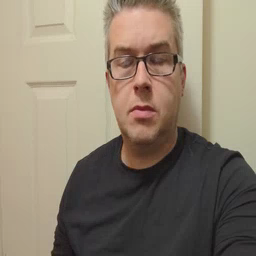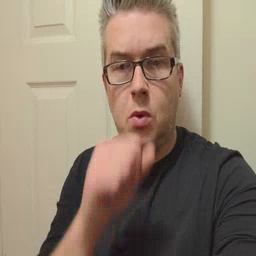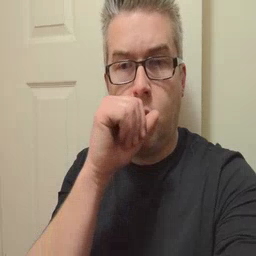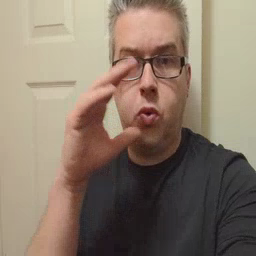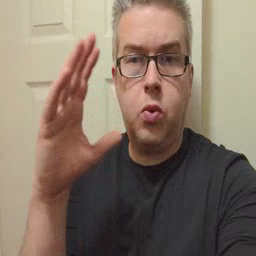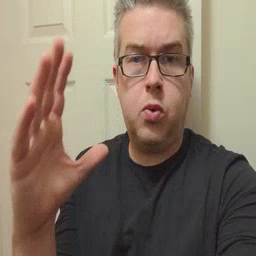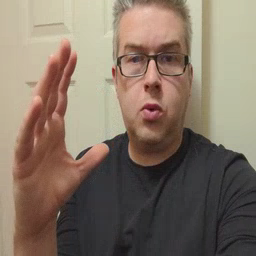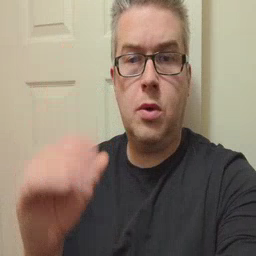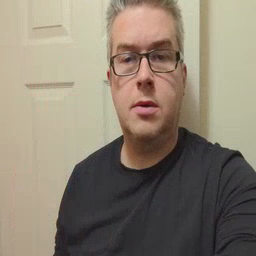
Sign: balloon